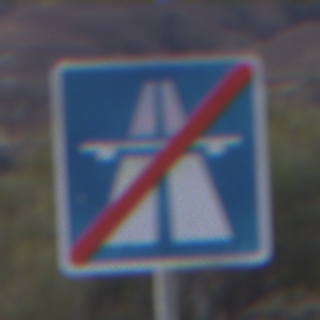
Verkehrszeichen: EndeAutbahn
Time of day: Dusk
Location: Outdoor (Nature)
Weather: Clear
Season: NotSpecified
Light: Natural